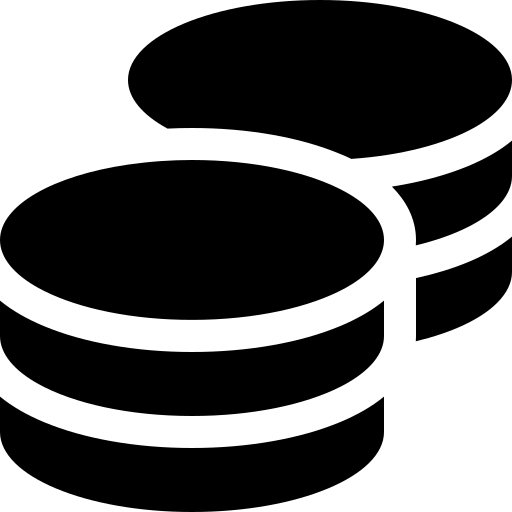
Tags: icon, FontAwesome, fa-icon, solid, coins